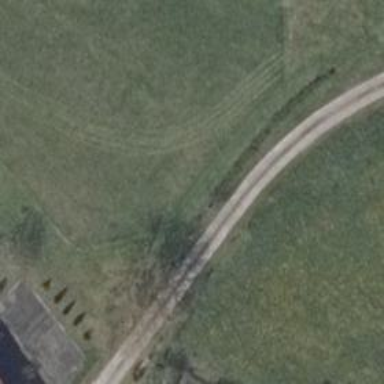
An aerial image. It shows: Concrete track with grade 2 tracktype.